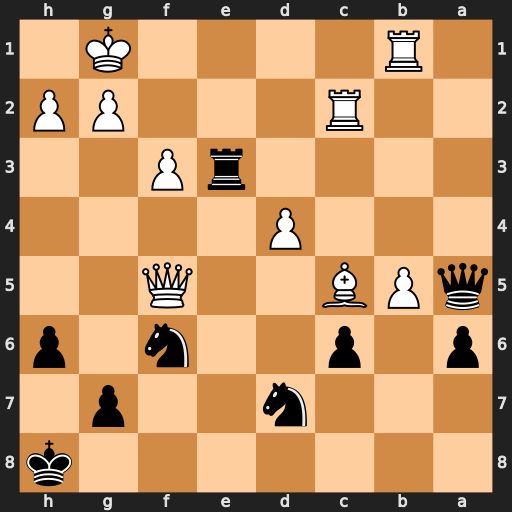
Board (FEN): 7k/3n2p1/p1p2n1p/qPB2Q2/3P4/4rP2/2R3PP/1R4K1
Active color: b
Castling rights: -
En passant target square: -
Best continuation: Re1+ Kf2 Rxb1